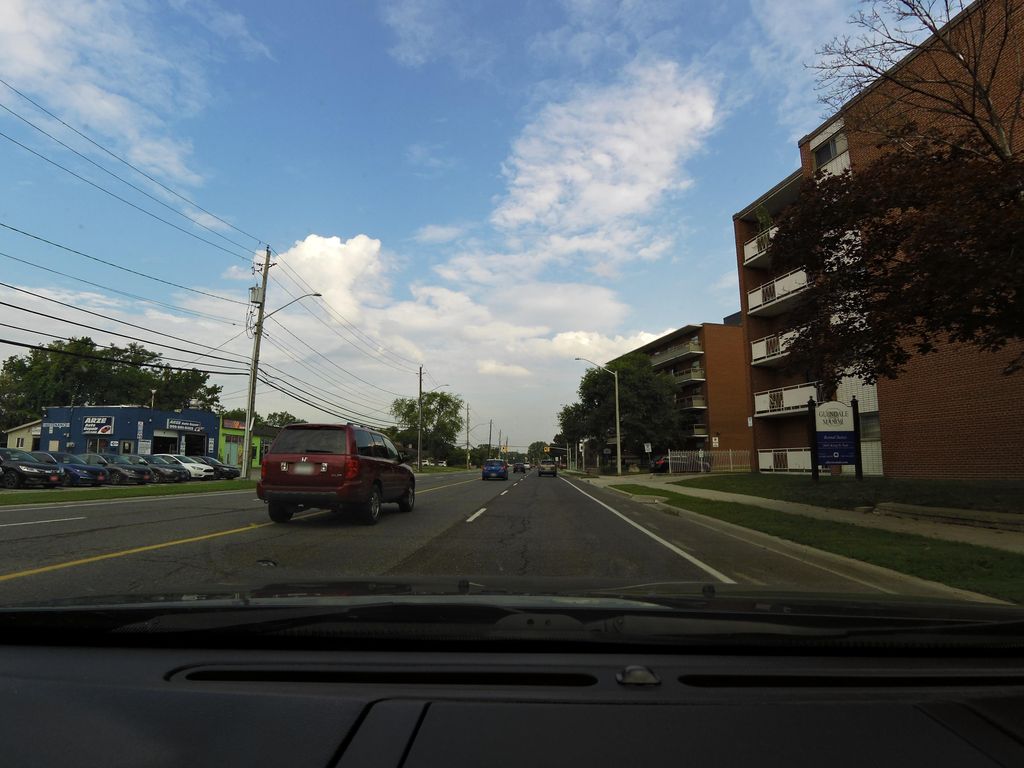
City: hamilton